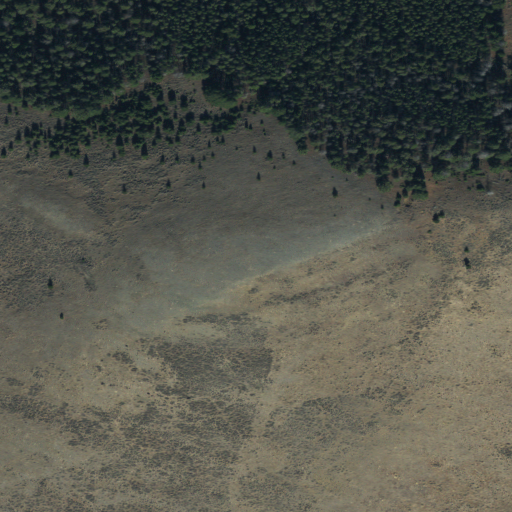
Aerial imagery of mountain in Montana named Pandora Mountain containing shrub, evergreen forest, and grassland